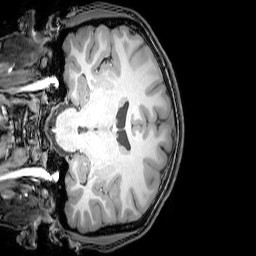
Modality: T1w
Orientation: coronal
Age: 21
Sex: male
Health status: healthy
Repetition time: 0.081 s
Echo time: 0.037 s